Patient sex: M
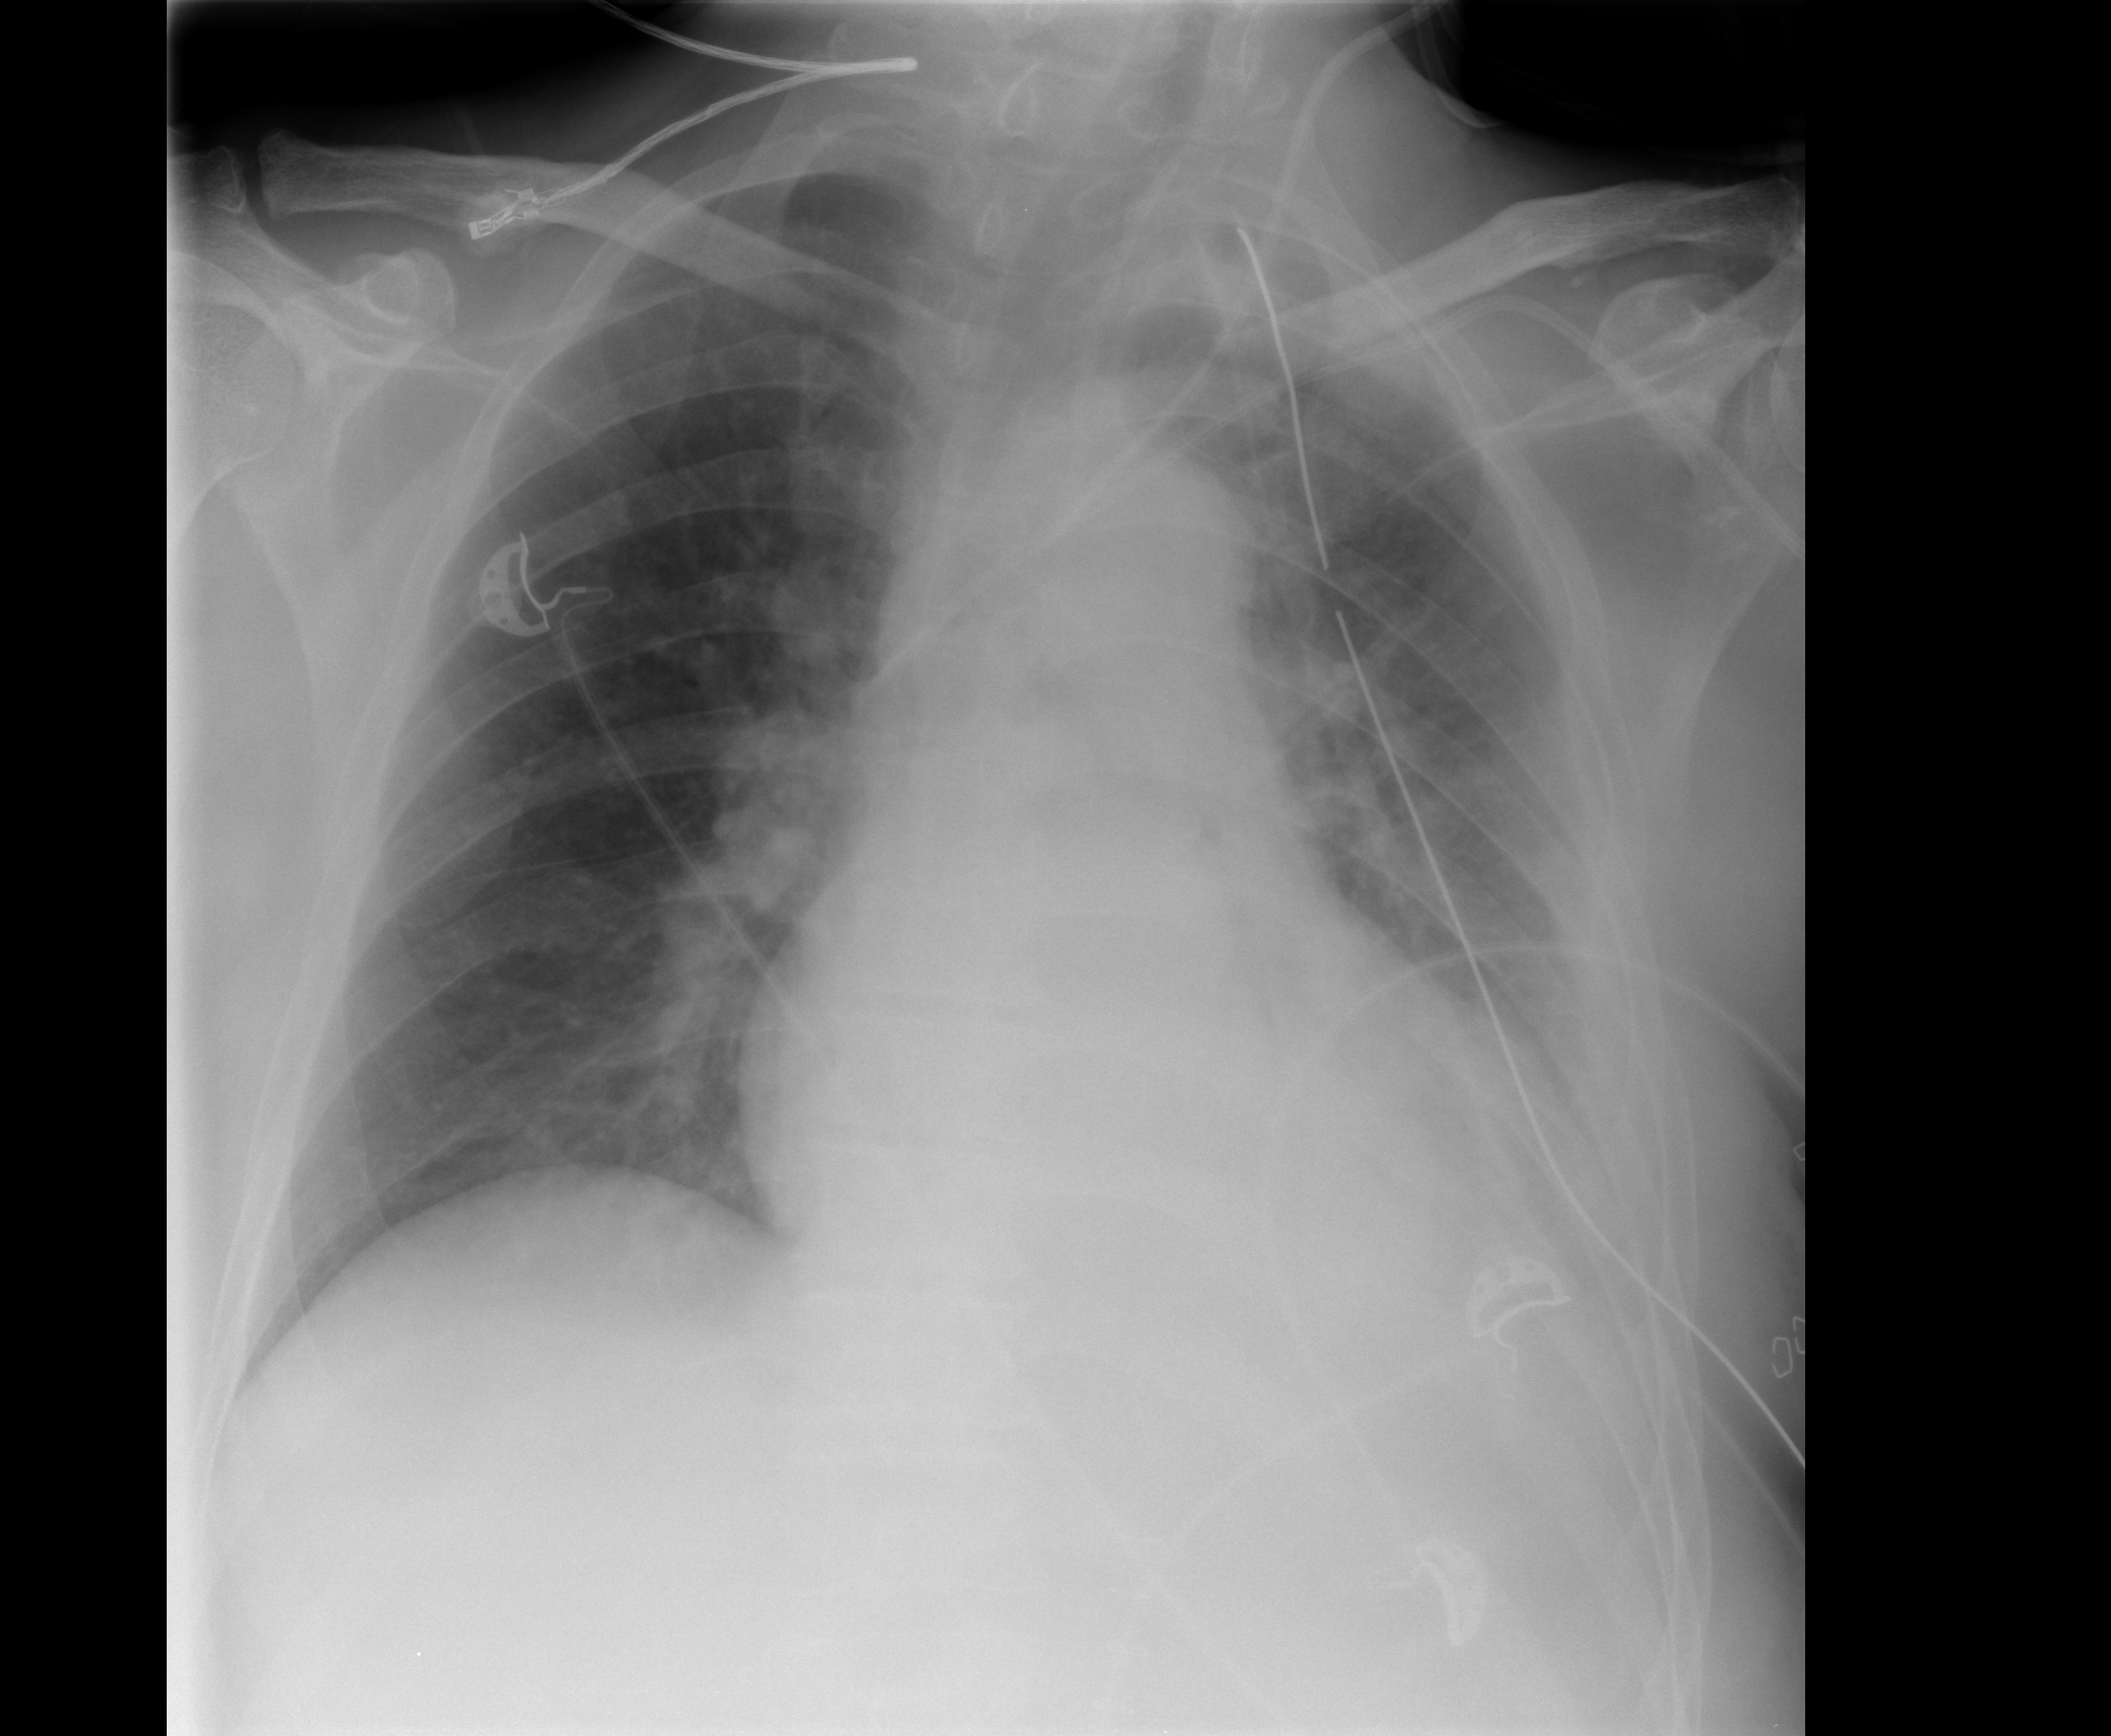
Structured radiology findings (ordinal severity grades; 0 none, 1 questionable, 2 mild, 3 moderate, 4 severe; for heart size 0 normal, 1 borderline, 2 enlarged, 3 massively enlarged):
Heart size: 2
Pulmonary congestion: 2
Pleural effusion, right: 0
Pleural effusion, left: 2
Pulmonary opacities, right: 0
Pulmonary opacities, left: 1
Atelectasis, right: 0
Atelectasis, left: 2